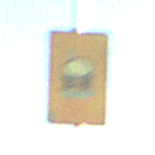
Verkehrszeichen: FahrzeugeMitWassergefaehrdenderLadungOhnePfeilsymbol
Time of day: SunriseSunset
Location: Outdoor (Nature)
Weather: Clear
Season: NotSpecified
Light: Natural